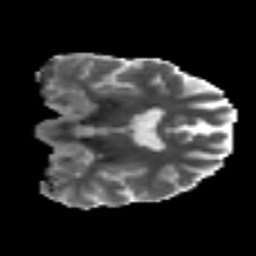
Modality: MD
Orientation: coronal
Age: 41
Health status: ill
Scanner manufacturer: philips
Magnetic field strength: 3 T
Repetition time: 9 s
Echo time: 0.127 s